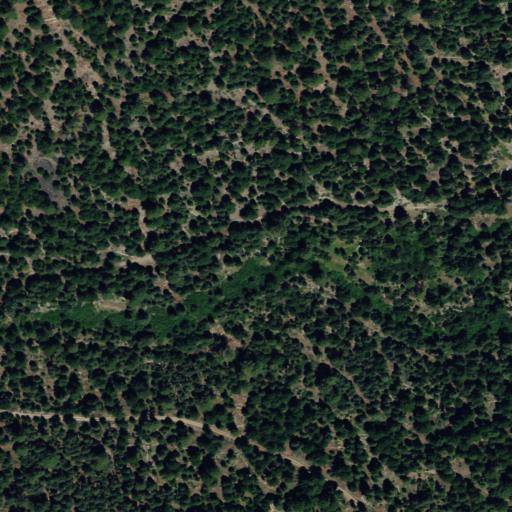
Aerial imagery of valley in California named Franks Valley containing only evergreen forest